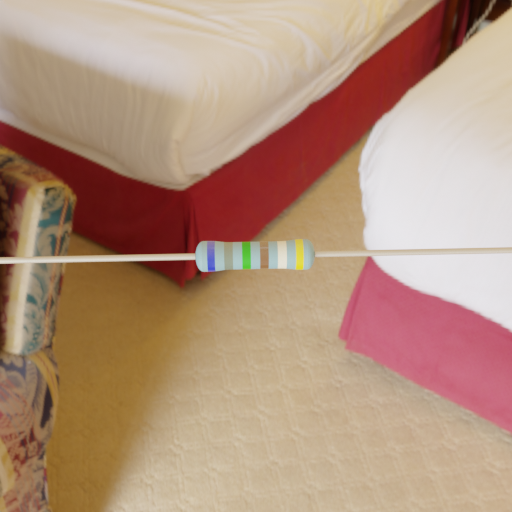
Resistor colour bands (in order): blue, gray, green, brown, white, yellow